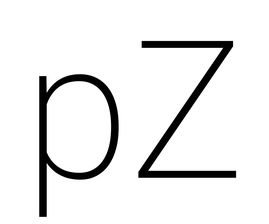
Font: Roboto_ExtraLight